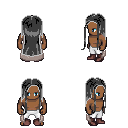
a pixel art fantasy rpg character, male body template, human, dark skin, gray cape, white pants, gray extra-long hairstyle, maroon shoes, four views (front, back, left, right), 2x2 character sprite sheet, small pixel art, hard edges, no anti-aliasing